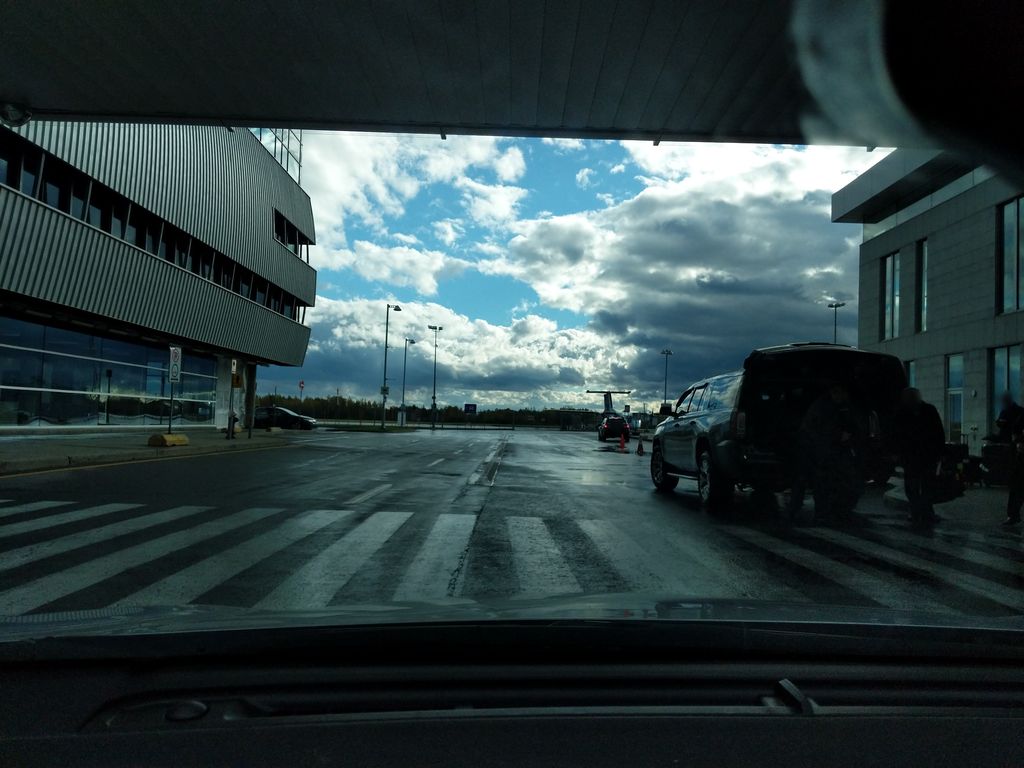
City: quebec_city